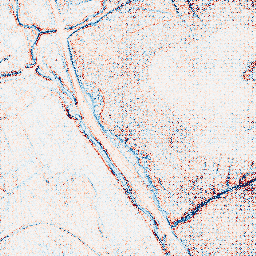
Category: edge_preserving
Decomposition family: anisotropic_diffusion
Decomposition parameters: iterations: 10
kappa: 30
gamma: 0.05
Upsampling method: regularized
Upsampling parameters: scale: 4
lambda_reg: 0.1
Upsampling scale: 4